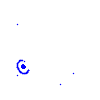
Particle: kaon